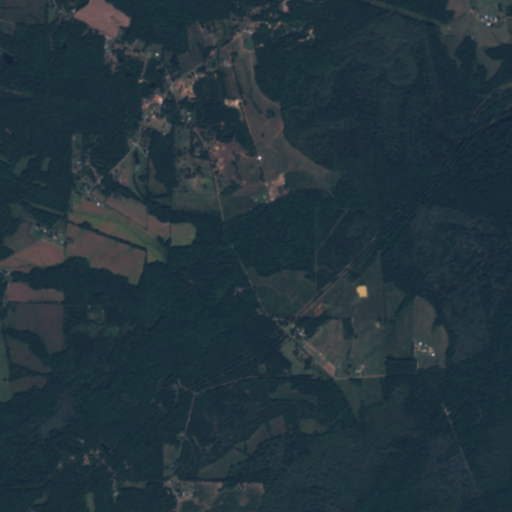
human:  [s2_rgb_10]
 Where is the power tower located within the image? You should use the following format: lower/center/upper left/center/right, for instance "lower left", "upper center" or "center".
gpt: The power tower is located in the upper right of the image.
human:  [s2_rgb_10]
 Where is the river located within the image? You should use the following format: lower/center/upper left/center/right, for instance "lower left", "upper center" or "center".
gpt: The river is located in the right of the image.
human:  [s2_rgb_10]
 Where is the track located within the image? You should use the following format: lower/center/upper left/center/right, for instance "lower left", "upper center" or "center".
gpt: There is no track in the image.